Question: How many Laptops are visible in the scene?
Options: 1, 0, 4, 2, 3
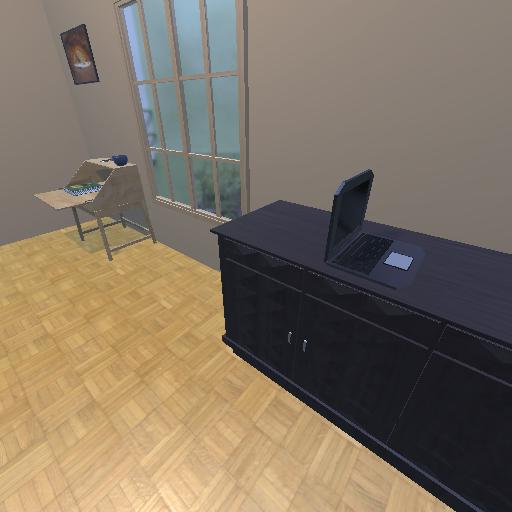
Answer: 1